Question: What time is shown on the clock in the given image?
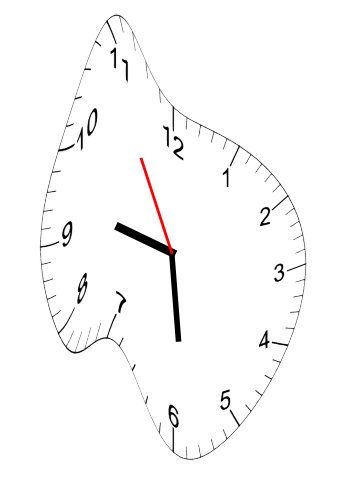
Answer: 09:28:55